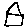
Label: house